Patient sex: M
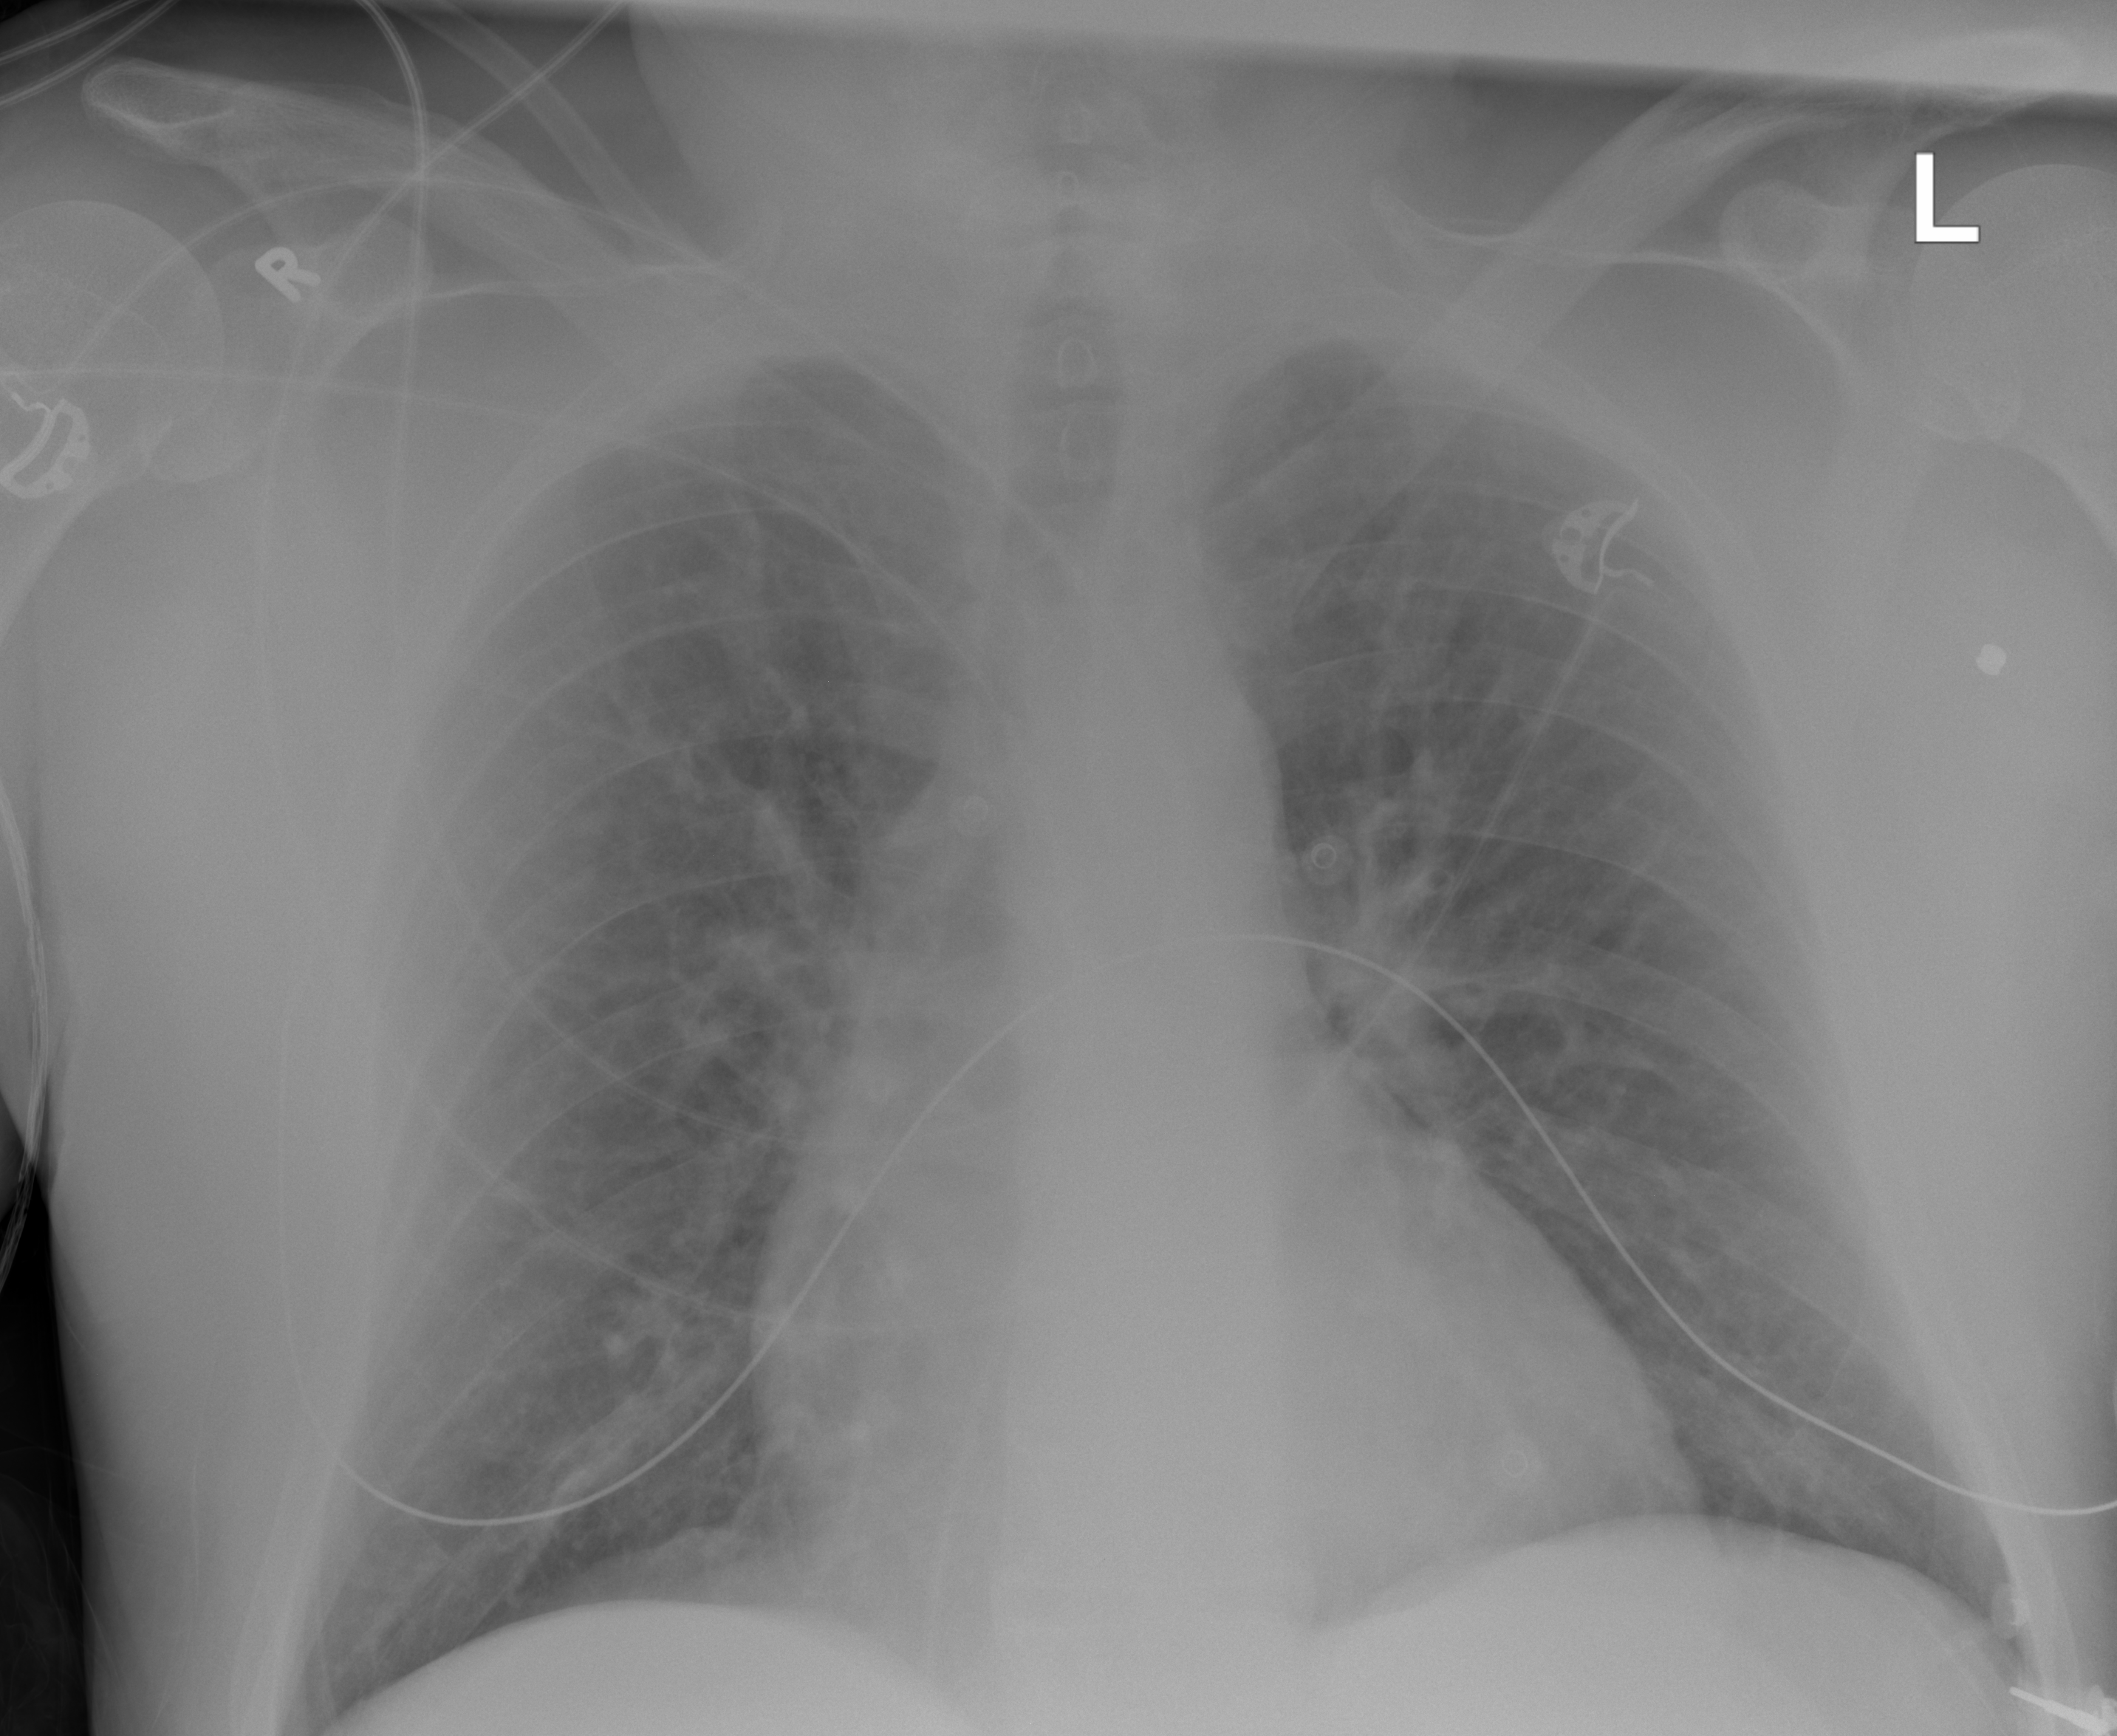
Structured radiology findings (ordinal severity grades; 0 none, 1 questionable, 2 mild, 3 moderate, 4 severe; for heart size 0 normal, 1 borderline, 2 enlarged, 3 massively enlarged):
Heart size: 0
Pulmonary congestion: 2
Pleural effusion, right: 0
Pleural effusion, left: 0
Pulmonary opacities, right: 0
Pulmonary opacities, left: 0
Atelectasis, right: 0
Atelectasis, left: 0